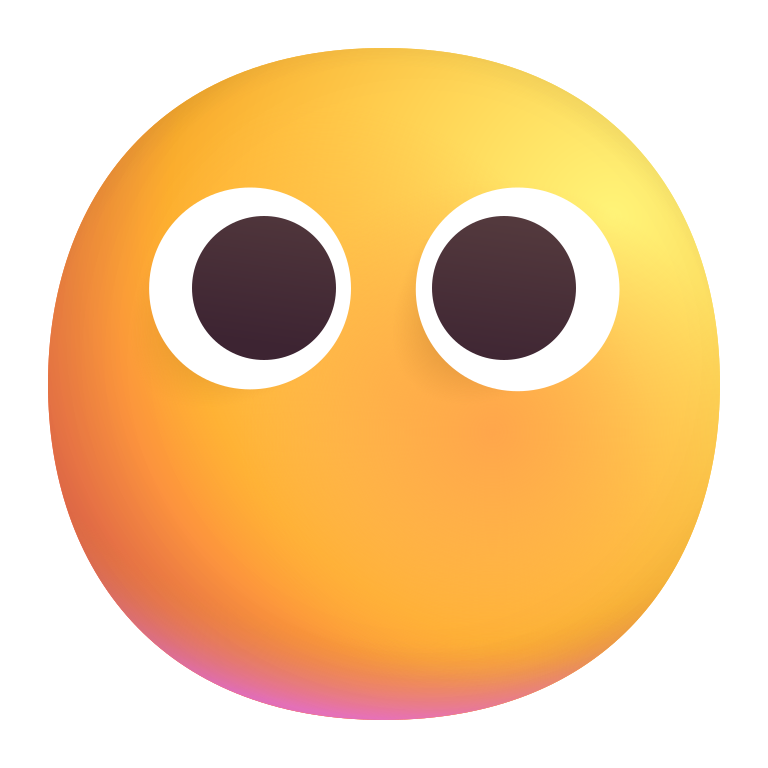
face without mouth color